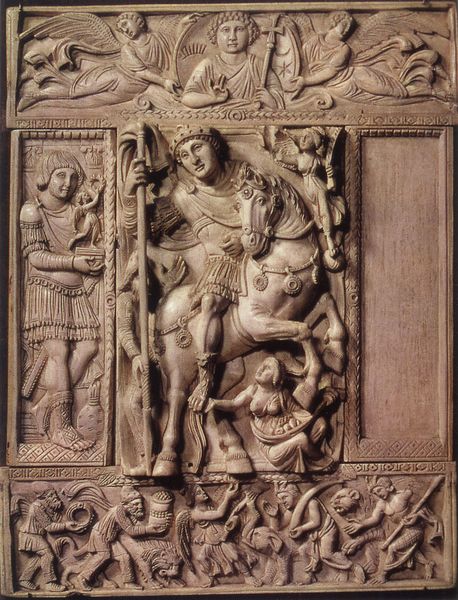
Titel: Barberini-Diptychon
Institution: Paris, Musée du Louvre
Schlagwörter: flügel, brust, frau, holz, marmor, tür, krone, pferd, reiter, stock, engel, früchte, skulptur, relief, holzschnitt, stab, fahne, ornamente, kreuz, rüstung, rom, christus, toga, segen, heiliger, mittelpunkt, römisch, stoßzähne, ratte, frühchristlich, opfergaben, darbringen, keuz